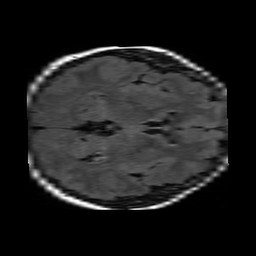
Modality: FLAIR
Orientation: axial
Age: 41
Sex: female
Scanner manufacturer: philips
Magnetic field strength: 1.5 T
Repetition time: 6.24 s
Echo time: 0.12 s